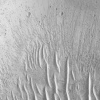
Atmospheric dust classification: not_dusty